Field crop: maize
Growth stage: 2
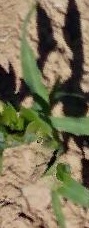
Species: maize